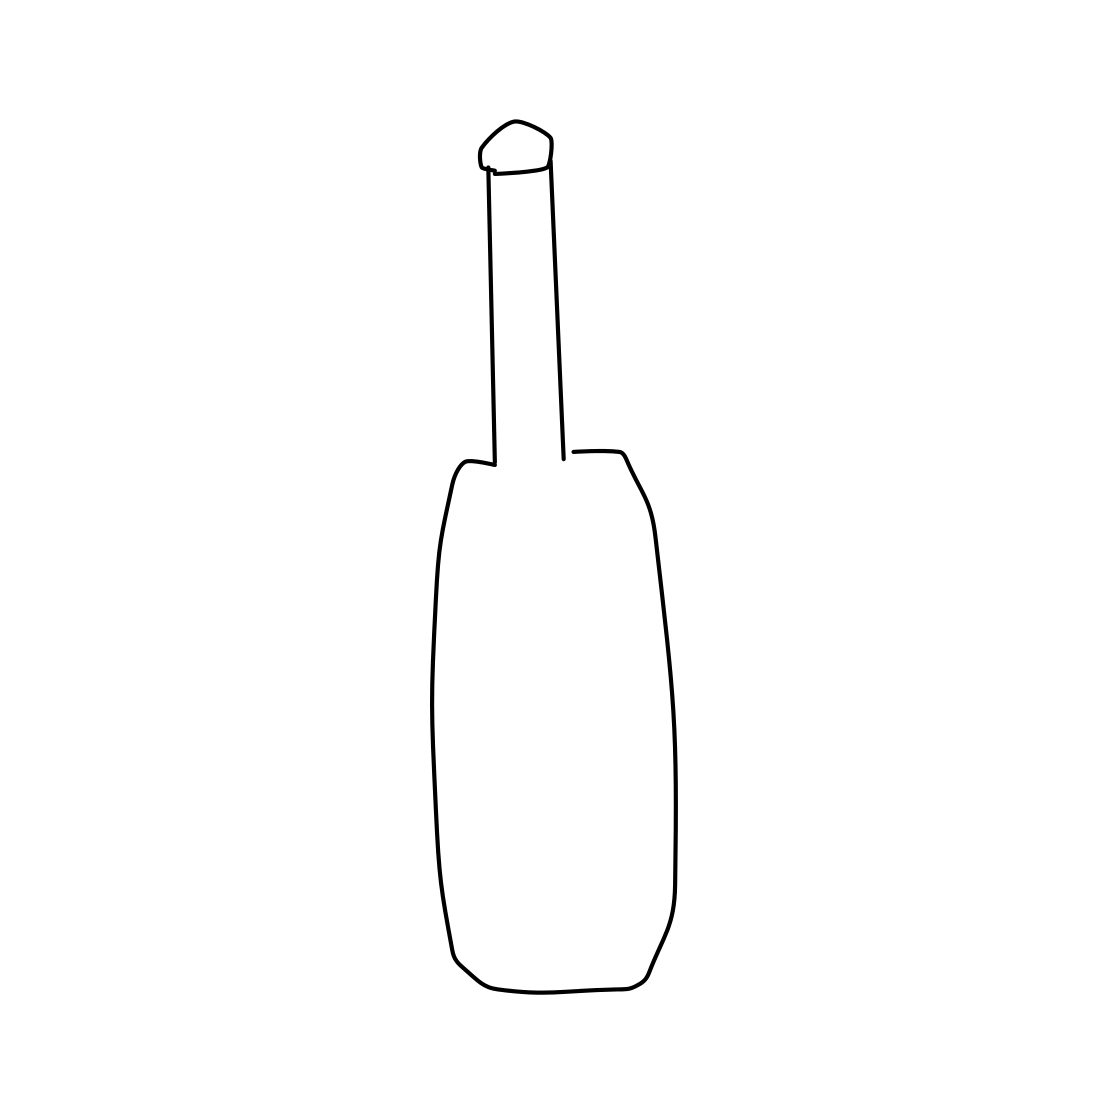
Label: wine-bottle